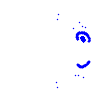
Particle: electron